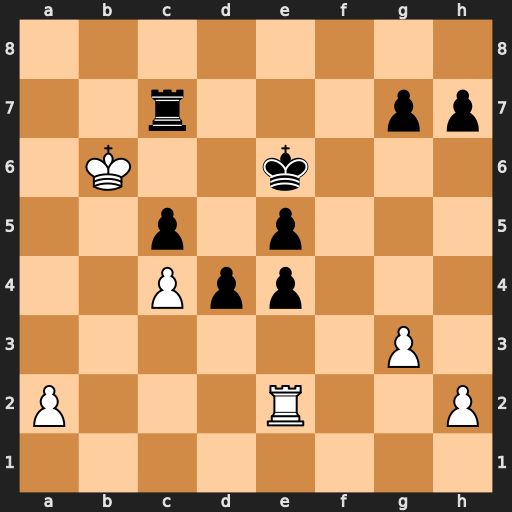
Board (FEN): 8/2r3pp/1K2k3/2p1p3/2Ppp3/6P1/P3R2P/8
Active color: w
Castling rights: -
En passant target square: -
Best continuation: Kxc7 e3 a4 e4 a5 d3 Rxe3